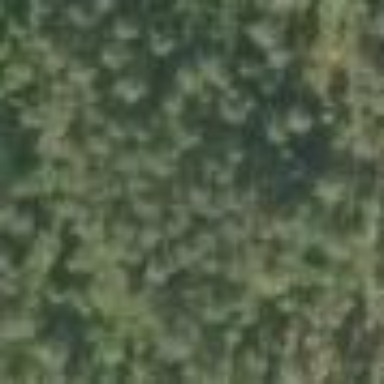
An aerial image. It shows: Woodland consisting mainly of needle-leaved trees.